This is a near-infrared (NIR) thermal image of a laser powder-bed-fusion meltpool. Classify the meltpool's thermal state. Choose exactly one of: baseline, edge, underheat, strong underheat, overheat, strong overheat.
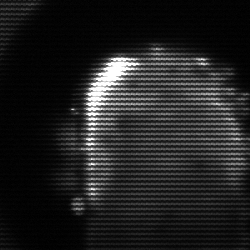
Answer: baseline